Question: I want to build a tiny script that being run should create a bash-like session (in the current bash session, where the process is created), that can be used later for some mad science (e.g. piping to browser).
I tried using <URL>, piping 'stdin' to the 'bash' process, and data from the bash session to the 'stdout' stream:
'''
var pty = require("pty.js");
var term = pty.spawn('bash', [], {
name: 'xterm-color',
cols: process.stdout.columns,
rows: process.stdout.rows,
cwd: ".",
env: process.env
});
term.pipe(process.stdout);
process.stdin.pipe(term);
term.on("close", function () {
process.exit();
});
'''
This works, but it's very buggy:

For example, the non-characters (directional keys, tab etc) are not caught.
I also tried using 'spawn', this not being so bad, but still buggy.
'''
var spawn = require("child_process").spawn;
var bash = spawn("bash");
bash.stdout.pipe(process.stdout);
process.stdin.pipe(bash.stdin);
'''
Is there a better solution how to create a bash wrapper in NodeJS?
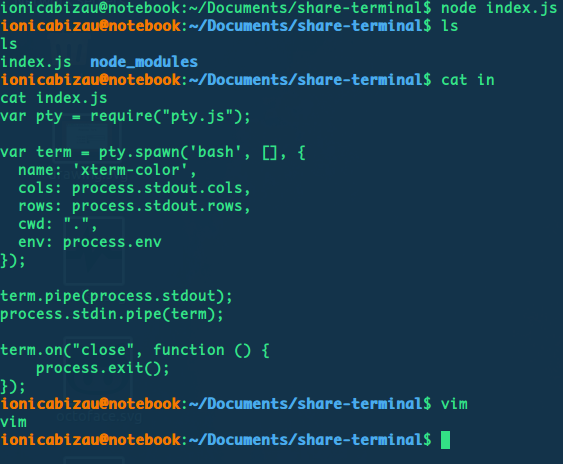
Answer: You might want to put the standard input into <URL>.
'''
process.stdin.setEncoding('utf8');
process.stdin.setRawMode(true);
var pty = require('pty.js');
var term = pty.spawn('bash', [], {
name: 'xterm-color',
cols: process.stdout.columns,
rows: process.stdout.rows,
cwd: '.',
env: process.env
});
term.pipe(process.stdout);
process.stdin.pipe(term);
term.on('close', function () {
process.exit();
});
'''
Maybe you also find some more experience from other in this <URL>.
PS: Vim runs now much better :P